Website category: sports
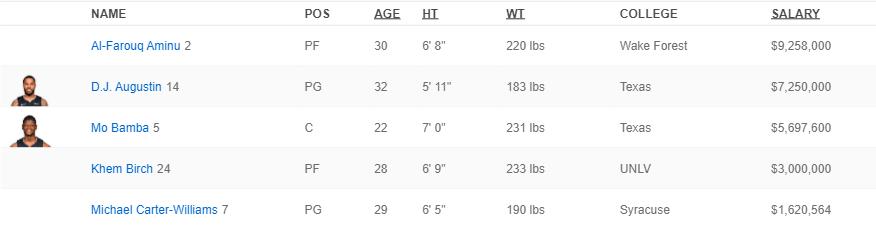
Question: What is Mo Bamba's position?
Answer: C

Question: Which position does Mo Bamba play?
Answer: C

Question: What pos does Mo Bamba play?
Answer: C

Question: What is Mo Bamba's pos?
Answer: C

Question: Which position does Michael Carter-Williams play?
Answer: PG

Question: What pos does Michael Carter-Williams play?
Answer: PG

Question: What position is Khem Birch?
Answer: PF

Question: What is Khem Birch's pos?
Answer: PF

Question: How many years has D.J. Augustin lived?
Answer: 32

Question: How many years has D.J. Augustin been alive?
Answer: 32

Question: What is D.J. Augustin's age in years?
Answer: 32

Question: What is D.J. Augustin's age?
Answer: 32

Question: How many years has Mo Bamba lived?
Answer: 22

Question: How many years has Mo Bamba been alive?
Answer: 22

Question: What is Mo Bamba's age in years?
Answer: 22

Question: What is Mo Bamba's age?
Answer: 22

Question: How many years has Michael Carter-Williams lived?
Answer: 29

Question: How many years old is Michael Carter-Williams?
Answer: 29

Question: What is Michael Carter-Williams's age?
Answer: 29

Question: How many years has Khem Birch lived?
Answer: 28

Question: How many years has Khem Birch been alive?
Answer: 28

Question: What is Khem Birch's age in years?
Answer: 28

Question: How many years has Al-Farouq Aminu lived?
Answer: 30

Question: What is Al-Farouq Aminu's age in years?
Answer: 30

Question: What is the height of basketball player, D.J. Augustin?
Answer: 5' 11"

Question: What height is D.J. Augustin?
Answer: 5' 11"

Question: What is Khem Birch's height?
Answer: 6' 9"

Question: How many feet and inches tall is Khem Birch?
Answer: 6' 9"

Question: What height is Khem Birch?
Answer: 6' 9"

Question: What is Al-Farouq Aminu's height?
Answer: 6' 8"

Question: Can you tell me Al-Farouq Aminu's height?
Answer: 6' 8"

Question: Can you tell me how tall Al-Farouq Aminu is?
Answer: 6' 8"

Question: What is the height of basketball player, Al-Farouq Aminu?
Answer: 6' 8"

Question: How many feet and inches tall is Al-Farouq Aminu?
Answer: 6' 8"

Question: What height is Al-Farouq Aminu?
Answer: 6' 8"

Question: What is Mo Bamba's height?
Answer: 7' 0"

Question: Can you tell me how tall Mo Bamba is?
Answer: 7' 0"

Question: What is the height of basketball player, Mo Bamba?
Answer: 7' 0"

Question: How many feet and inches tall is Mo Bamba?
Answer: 7' 0"

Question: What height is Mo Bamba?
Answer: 7' 0"

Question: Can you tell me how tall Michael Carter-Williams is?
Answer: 6' 5"

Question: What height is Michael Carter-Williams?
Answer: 6' 5"

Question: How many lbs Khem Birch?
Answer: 233 lbs

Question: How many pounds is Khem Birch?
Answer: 233 lbs

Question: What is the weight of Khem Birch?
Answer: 233 lbs

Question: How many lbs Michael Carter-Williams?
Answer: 190 lbs

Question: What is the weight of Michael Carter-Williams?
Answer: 190 lbs

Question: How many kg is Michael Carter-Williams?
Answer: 190 lbs

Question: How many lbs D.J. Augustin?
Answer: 183 lbs

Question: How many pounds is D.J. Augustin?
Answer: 183 lbs

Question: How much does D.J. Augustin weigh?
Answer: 183 lbs

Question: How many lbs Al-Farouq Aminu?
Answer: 220 lbs

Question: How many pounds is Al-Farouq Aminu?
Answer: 220 lbs

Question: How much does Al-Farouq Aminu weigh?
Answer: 220 lbs

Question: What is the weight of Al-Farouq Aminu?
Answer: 220 lbs

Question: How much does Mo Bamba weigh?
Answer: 231 lbs

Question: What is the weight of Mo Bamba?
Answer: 231 lbs

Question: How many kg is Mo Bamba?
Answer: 231 lbs

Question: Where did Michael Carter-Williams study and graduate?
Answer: Syracuse

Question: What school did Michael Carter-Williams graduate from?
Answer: Syracuse

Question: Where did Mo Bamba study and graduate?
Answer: Texas

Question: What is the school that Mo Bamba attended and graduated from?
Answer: Texas

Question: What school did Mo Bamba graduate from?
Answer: Texas

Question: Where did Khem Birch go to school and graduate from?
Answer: UNLV